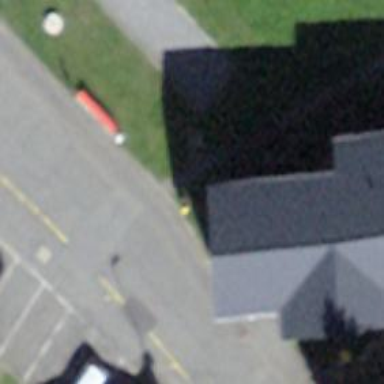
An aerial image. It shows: Post box is visible.